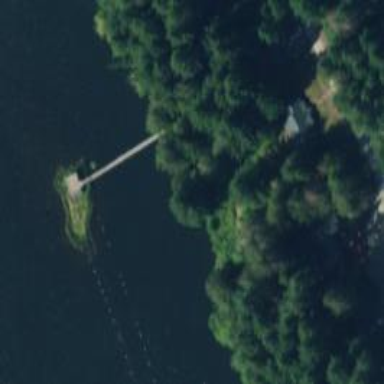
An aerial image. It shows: Path on bridge.